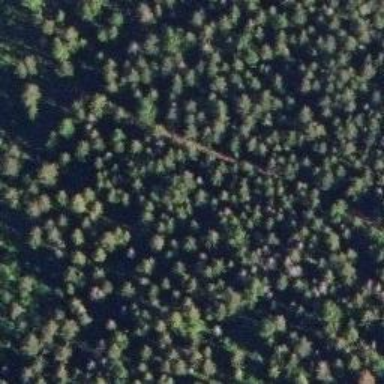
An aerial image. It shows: Fallen tree obstructing the path.